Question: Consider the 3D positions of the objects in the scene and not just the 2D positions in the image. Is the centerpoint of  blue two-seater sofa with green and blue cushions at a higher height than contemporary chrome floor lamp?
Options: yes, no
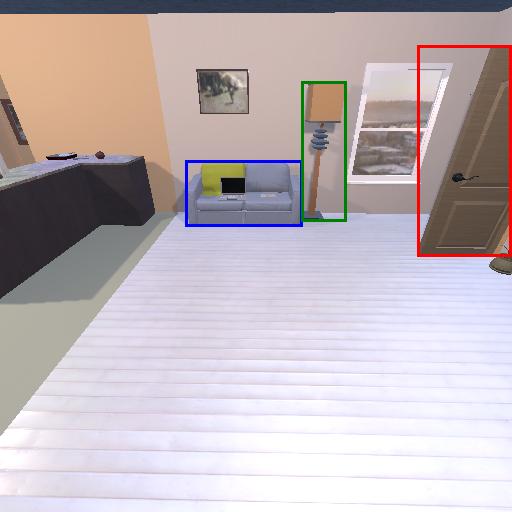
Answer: yes